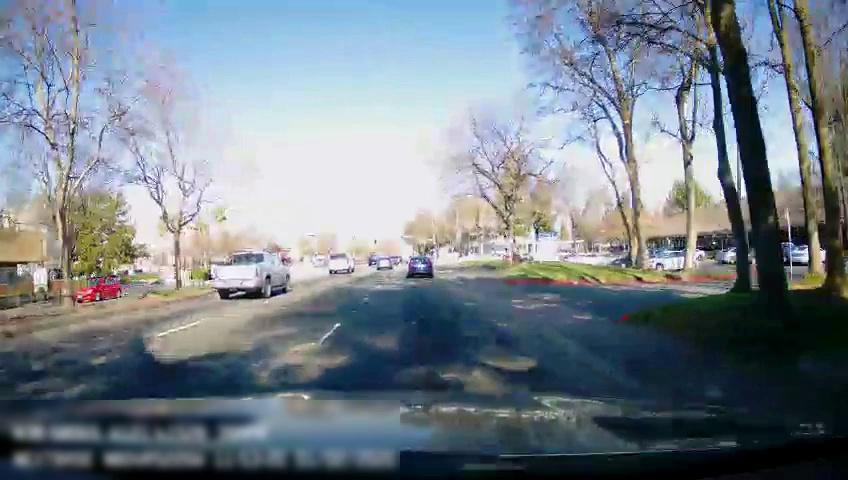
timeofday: Day
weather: Sunny
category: Drivable Space
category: Drivable Space
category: Vehicles | Truck
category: Vehicles | Car
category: Vehicles | Car
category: Vehicles | Truck
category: Vehicles | Car
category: Vehicles | Car
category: Lanes | Alternate Lane
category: Lanes | Current Lane